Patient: sex M, age 62
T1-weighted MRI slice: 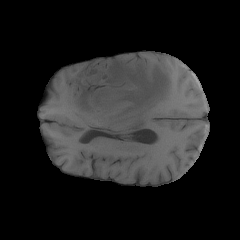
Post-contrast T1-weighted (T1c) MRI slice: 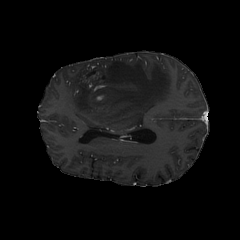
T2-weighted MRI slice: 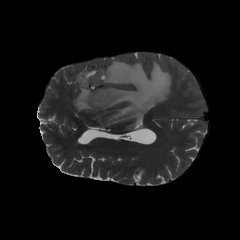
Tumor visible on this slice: yes
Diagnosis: Glioblastoma, IDH-wildtype
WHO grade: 4